Question: I'm using a PowerShell script to batch convert Word document to Pdfs.
The conversion part of the script is (if required I can paste the whole script):
'''
$word = New-Object -ComObject "word.application"
$outputFile = $outputDirectory + "" + "myPdf.pdf"
$doc = $word.documents.Open($inputFile, $refFalse, $true) # open in background - No UI
$doc.SaveAs([ref]$outputFile, [ref]17) #17 is for PDF
$doc.Saved = $true
write-host "Processed $outputFile" -foregroundcolor Green
$doc.Close()
$word.Quit()
'''
The script is working quite well, but some of the source documents are corrupted.
When Word detects one of these documents, it displays the repair dialog. This causes my script to be blocked until the user close the dialog.
How can I prevent this dialog ?
here is a screenshot of the dialog

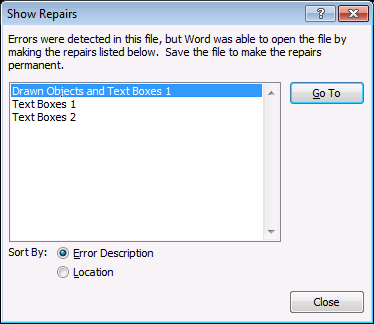
Answer: I was simply looking at the wrong direction.
There is no parameter of the <URL>.
Simple... just have to look around a bit